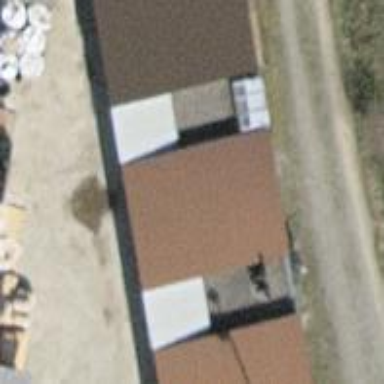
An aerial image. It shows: View of roof of building.